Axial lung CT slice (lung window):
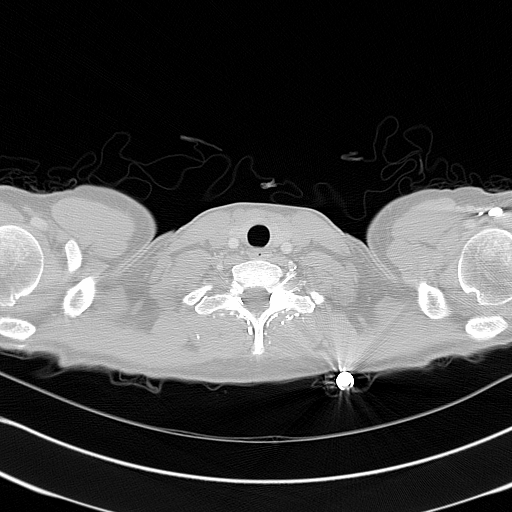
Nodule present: no